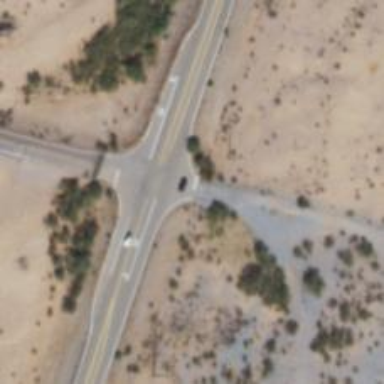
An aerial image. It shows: Stop road.